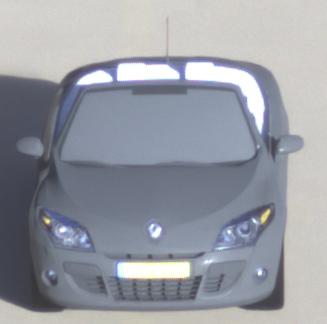
Make: Renault
Model: Mégane Coupé-Cabriolet 1.6 16V 110
Detailed model: Mégane (III) Coupé-Cabriolet
Model produced from: 2010/06
Model produced until: 2013/03
Doors: 2
Color: gray
Road condition: dry road
Daytime: sunrise or sunset
Contrast: medium contrast